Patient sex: M
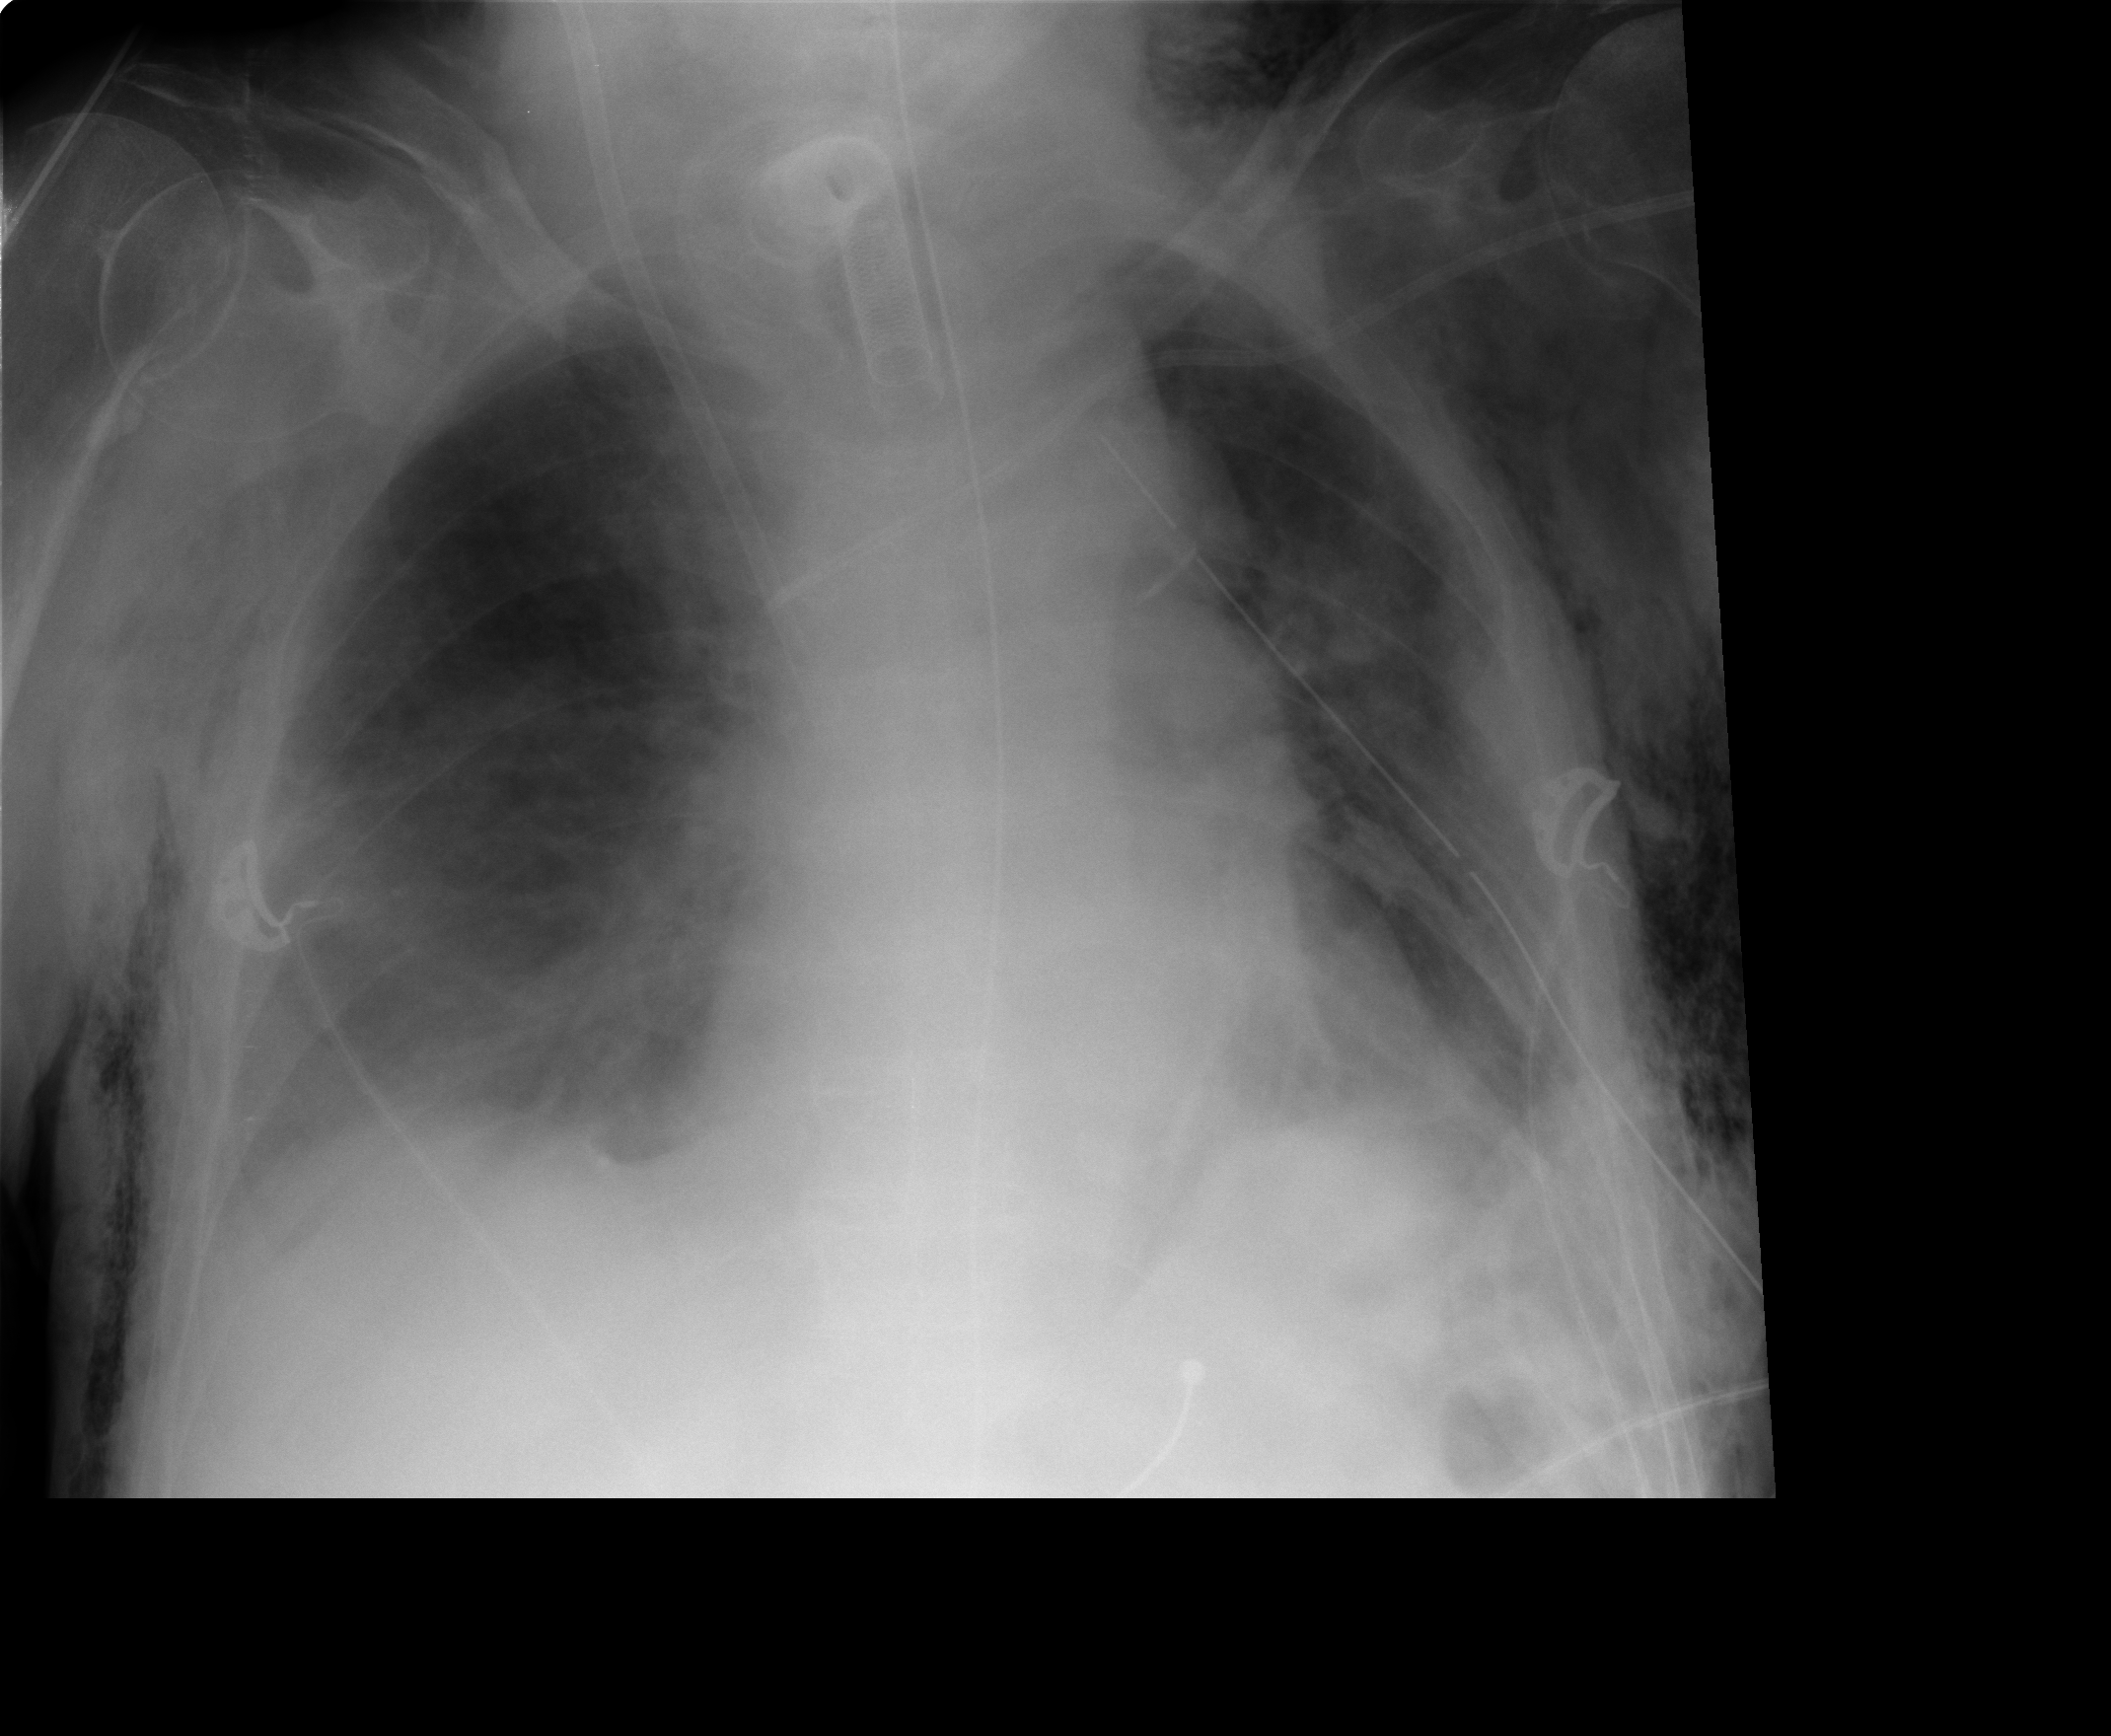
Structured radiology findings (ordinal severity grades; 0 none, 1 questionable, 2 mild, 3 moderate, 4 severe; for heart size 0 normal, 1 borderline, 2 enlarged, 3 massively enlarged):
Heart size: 0
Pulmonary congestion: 0
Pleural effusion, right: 2
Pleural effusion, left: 2
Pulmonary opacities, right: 0
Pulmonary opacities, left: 2
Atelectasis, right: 2
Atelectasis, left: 2